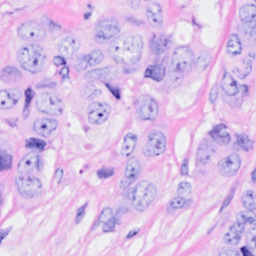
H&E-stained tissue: Breast